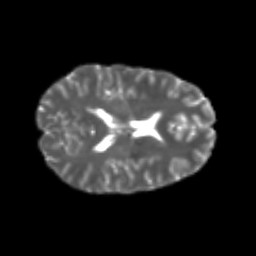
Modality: T2w
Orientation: axial
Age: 22
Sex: female
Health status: healthy
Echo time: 0.074 s